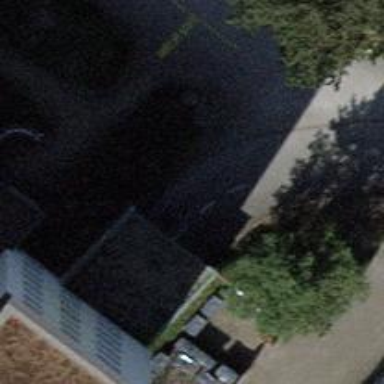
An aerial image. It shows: Parking entrance.